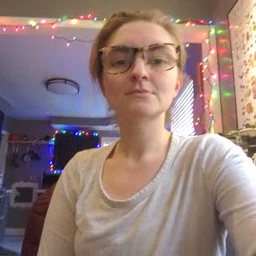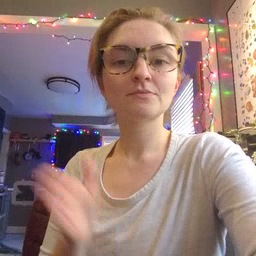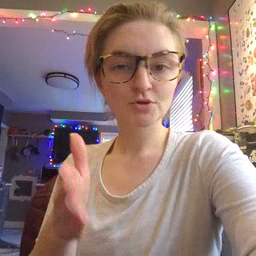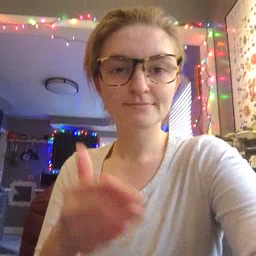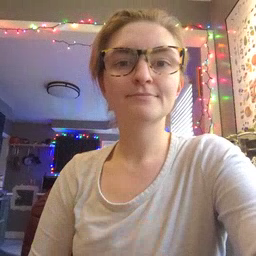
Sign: fish